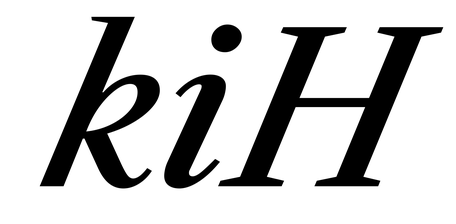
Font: LibreCaslonText-Italic_Medium_Italic